Question: I want to store the API response in sqlLite. API reponse is in JSON Format and contain huge data. Due to this application stop working. How can i solve this issue.

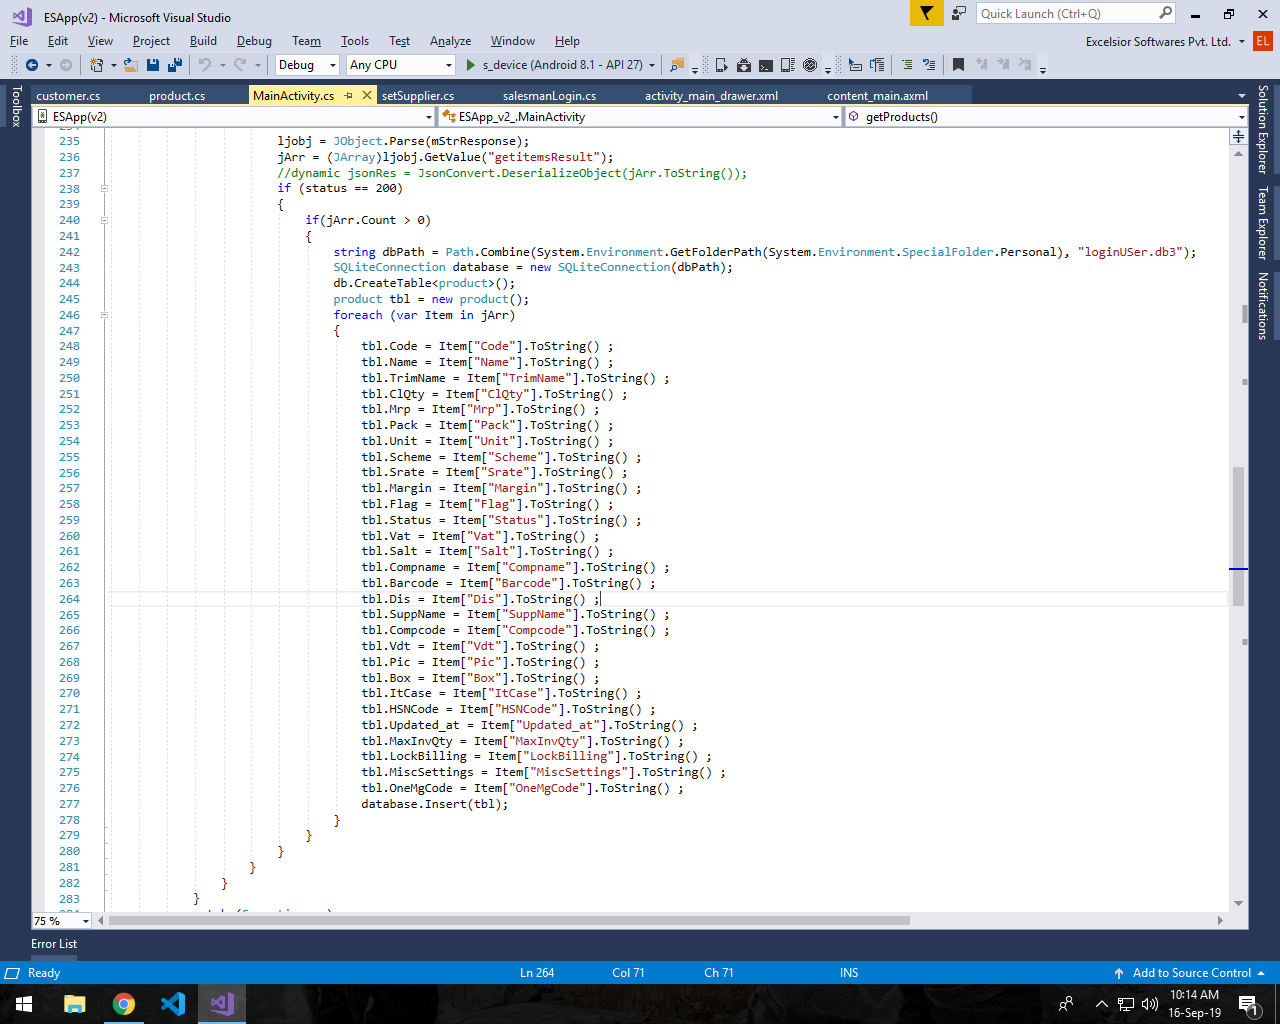
Answer: Most of the time it is bad practice to have all JSON in the local store in mobile it makes your API call heavy and mobile speed and performance slow it also affects your third party libraries as well so solution is to make two individual DB SQLite and in which mapped on transitional data in one DB and rest in other so every time you will get live and fast data via transitional table or SQLitestore.